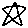
Label: star